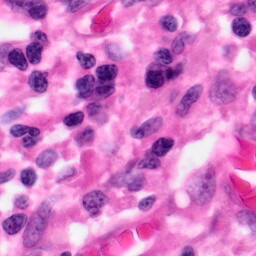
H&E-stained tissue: Pancreatic